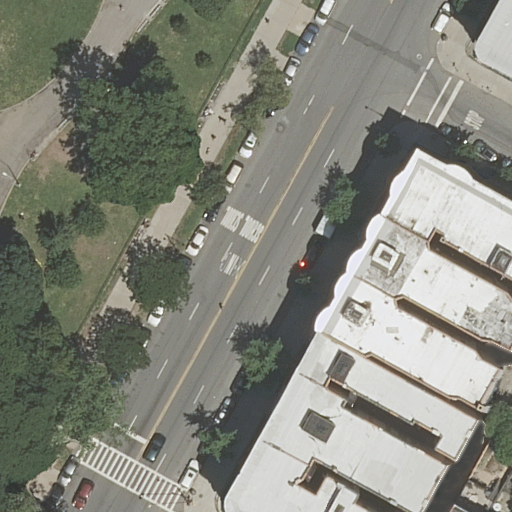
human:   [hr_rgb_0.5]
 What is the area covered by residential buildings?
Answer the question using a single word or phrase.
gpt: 1818m2

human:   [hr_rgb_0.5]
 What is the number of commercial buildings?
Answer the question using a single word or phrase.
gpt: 0

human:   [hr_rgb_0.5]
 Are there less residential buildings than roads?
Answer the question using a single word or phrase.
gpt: no

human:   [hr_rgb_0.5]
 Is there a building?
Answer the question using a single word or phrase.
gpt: yes

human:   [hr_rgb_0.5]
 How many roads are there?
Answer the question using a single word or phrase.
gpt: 5

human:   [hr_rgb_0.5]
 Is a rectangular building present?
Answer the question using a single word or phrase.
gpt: yes

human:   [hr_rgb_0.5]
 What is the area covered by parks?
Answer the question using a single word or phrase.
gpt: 10345m2

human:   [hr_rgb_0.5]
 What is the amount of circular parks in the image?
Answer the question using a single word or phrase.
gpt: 0

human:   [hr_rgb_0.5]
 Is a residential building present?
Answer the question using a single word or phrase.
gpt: yes

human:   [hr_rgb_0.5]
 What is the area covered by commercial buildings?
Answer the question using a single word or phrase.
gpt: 0m2

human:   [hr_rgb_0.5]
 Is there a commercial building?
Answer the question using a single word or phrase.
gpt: no

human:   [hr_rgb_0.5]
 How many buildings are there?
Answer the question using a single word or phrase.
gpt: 8

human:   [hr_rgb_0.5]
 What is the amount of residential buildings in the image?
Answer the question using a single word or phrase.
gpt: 8

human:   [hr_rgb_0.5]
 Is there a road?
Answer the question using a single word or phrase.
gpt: yes

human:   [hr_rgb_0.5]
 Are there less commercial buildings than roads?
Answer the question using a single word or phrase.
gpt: yes

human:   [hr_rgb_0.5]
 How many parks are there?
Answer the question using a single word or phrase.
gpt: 1

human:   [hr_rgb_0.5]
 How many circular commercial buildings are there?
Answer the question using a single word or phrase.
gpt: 0

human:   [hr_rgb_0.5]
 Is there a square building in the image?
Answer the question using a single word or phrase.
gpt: no

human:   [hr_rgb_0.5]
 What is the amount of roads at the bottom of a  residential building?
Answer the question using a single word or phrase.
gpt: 1

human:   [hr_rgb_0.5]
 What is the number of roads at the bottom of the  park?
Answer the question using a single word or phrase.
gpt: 0

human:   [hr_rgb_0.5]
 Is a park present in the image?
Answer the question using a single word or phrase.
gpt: yes

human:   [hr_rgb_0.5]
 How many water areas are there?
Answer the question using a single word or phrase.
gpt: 0

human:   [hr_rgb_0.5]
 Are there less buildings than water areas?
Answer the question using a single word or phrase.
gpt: no

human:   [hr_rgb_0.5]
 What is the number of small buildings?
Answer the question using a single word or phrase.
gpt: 2

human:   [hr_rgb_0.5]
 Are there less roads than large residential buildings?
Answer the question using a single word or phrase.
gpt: no

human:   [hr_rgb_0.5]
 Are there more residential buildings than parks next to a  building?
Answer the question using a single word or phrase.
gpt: yes

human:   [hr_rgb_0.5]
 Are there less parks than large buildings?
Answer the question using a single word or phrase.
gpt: no

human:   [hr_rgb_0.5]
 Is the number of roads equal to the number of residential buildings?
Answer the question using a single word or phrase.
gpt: no

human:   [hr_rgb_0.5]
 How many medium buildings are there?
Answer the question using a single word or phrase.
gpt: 6

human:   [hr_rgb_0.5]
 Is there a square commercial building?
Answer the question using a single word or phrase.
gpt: no

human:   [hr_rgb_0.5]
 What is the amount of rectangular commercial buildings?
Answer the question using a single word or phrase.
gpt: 0

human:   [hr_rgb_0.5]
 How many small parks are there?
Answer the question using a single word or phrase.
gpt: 0

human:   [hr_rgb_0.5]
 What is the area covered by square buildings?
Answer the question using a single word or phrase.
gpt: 0m2

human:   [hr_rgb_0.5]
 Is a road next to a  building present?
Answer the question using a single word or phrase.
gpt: yes

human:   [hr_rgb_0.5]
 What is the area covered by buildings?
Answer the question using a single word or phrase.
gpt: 1818m2

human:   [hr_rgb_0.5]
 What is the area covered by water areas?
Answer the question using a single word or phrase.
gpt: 0m2

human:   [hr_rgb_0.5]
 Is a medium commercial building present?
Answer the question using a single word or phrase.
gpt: no

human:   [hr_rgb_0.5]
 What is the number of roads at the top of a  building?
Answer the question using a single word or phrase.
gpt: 5

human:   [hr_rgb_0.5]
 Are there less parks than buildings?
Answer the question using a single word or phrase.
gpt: yes

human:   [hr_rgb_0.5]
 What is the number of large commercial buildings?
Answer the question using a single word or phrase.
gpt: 0

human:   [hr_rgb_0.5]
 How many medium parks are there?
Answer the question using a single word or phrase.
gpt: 0

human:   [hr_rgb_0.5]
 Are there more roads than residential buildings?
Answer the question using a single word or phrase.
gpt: no

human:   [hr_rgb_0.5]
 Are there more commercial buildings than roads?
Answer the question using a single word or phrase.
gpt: no

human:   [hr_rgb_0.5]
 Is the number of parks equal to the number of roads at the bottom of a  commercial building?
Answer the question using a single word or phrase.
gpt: no

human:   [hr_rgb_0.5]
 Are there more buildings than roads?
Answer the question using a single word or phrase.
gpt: yes

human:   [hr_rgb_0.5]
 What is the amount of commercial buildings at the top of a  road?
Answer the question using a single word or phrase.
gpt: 0

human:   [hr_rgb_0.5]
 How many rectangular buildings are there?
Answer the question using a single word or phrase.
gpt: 2

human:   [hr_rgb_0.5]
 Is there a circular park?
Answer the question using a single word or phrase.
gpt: no

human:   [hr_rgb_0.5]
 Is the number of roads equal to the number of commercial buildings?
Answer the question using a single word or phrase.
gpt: no

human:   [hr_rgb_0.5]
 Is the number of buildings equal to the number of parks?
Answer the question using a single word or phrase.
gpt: no

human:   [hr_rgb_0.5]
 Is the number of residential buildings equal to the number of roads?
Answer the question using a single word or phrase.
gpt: no

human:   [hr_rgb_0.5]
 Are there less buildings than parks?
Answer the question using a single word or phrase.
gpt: no

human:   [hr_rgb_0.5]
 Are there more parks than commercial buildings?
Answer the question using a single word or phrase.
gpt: yes

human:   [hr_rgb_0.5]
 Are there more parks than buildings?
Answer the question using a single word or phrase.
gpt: no

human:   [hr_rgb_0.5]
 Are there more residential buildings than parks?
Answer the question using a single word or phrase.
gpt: yes

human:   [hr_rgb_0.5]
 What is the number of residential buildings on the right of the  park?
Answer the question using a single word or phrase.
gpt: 8

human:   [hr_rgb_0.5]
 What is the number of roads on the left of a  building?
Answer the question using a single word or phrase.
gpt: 5

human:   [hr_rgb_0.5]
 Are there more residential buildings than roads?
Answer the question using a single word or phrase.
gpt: yes

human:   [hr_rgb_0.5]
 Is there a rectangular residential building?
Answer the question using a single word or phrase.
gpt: yes

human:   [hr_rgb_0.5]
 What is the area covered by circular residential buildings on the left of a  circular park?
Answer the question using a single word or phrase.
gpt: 0m2

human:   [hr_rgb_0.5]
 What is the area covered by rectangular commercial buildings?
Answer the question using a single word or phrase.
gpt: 0m2

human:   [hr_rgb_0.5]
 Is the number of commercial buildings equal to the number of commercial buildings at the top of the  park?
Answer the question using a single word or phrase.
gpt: yes

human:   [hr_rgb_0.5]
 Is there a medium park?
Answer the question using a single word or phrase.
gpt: no

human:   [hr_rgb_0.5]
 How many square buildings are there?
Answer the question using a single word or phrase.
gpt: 0